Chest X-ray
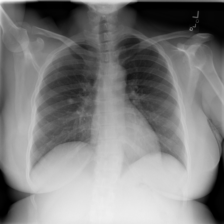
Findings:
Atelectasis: negative
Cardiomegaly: negative
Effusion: negative
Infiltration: negative
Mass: negative
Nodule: positive
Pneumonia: negative
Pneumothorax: negative
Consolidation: negative
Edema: negative
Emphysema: negative
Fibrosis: negative
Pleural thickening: negative
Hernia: negative